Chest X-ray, PA view. Patient: 56 years old, sex M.
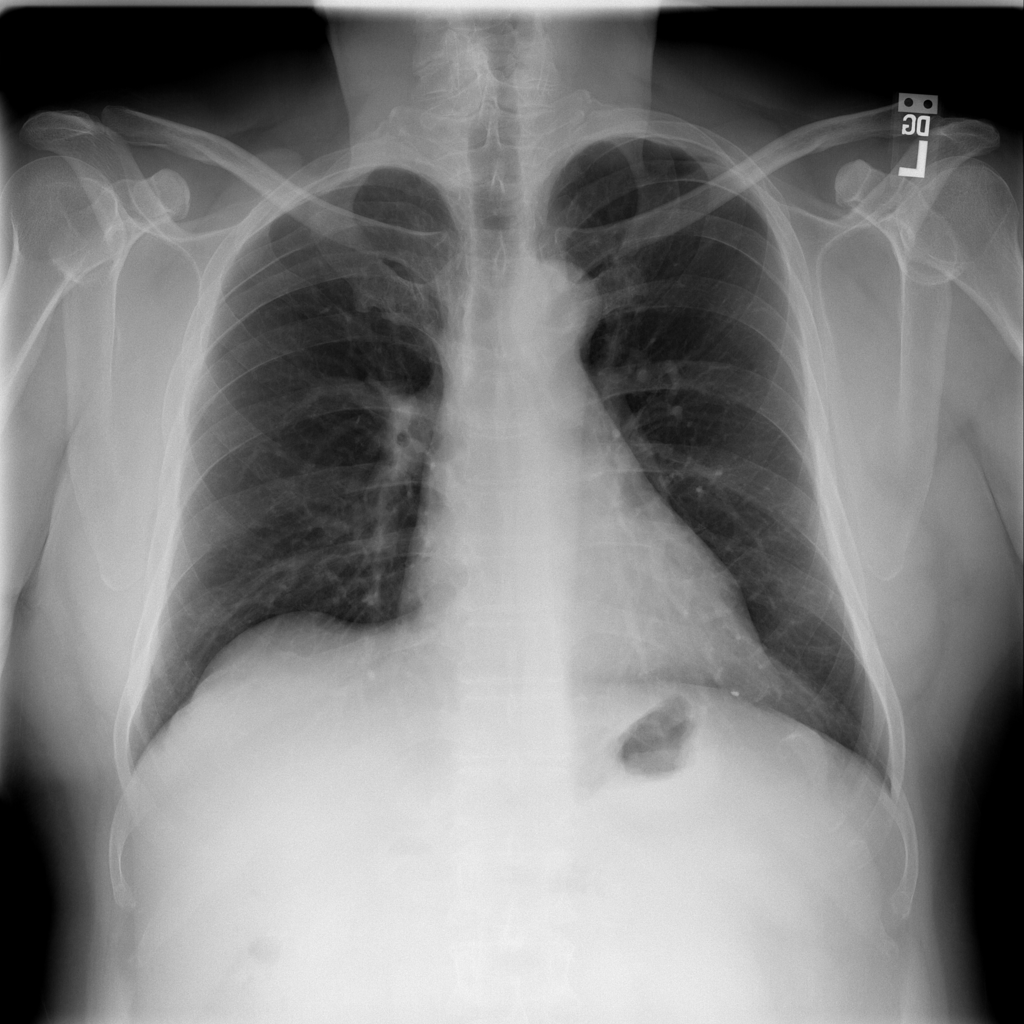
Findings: No Finding